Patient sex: M
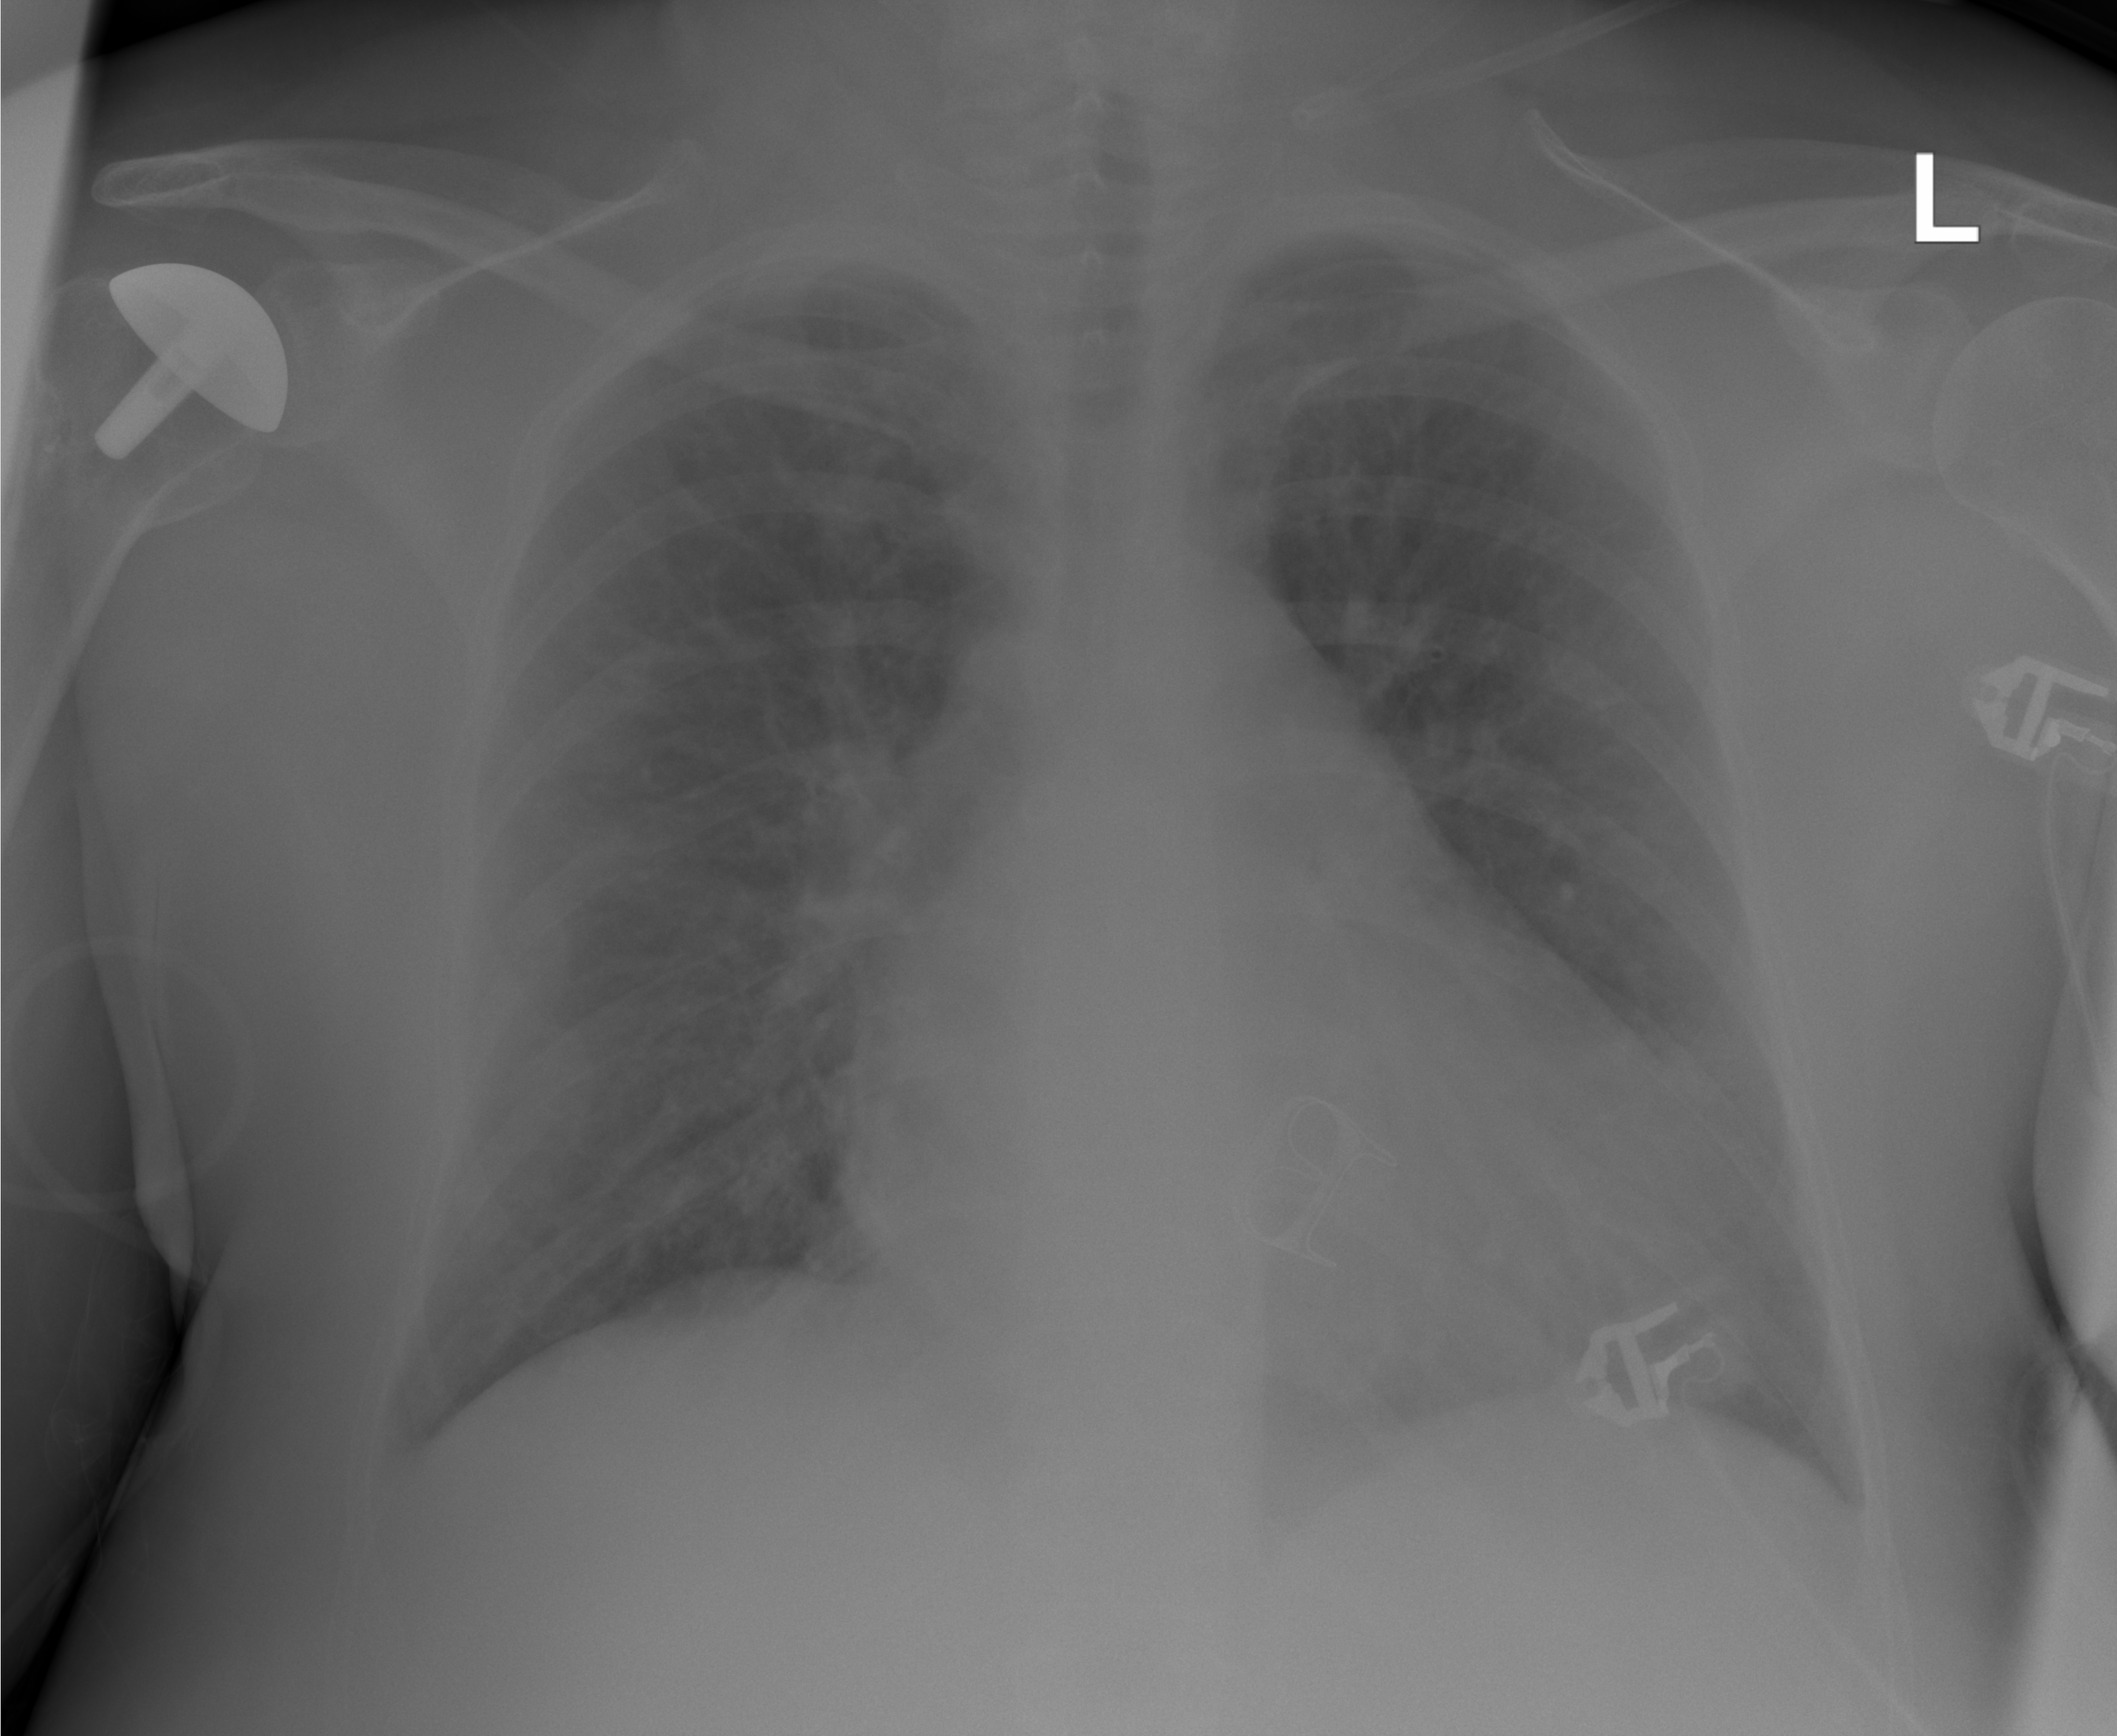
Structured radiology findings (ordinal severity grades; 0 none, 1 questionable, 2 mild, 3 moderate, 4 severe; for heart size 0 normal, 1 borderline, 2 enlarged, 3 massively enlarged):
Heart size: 2
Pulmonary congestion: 2
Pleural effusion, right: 0
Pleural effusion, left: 0
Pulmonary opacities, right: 0
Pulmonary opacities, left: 0
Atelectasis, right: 0
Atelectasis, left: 1